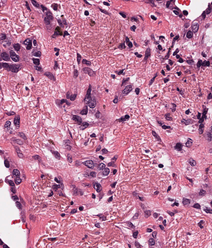
Tumor epithelial tissue: yes
Tumor-associated stroma tissue: yes
Normal tissue: no